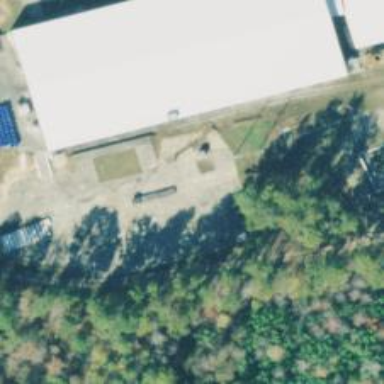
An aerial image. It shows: Industrial substation with power supply facilities.